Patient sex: F
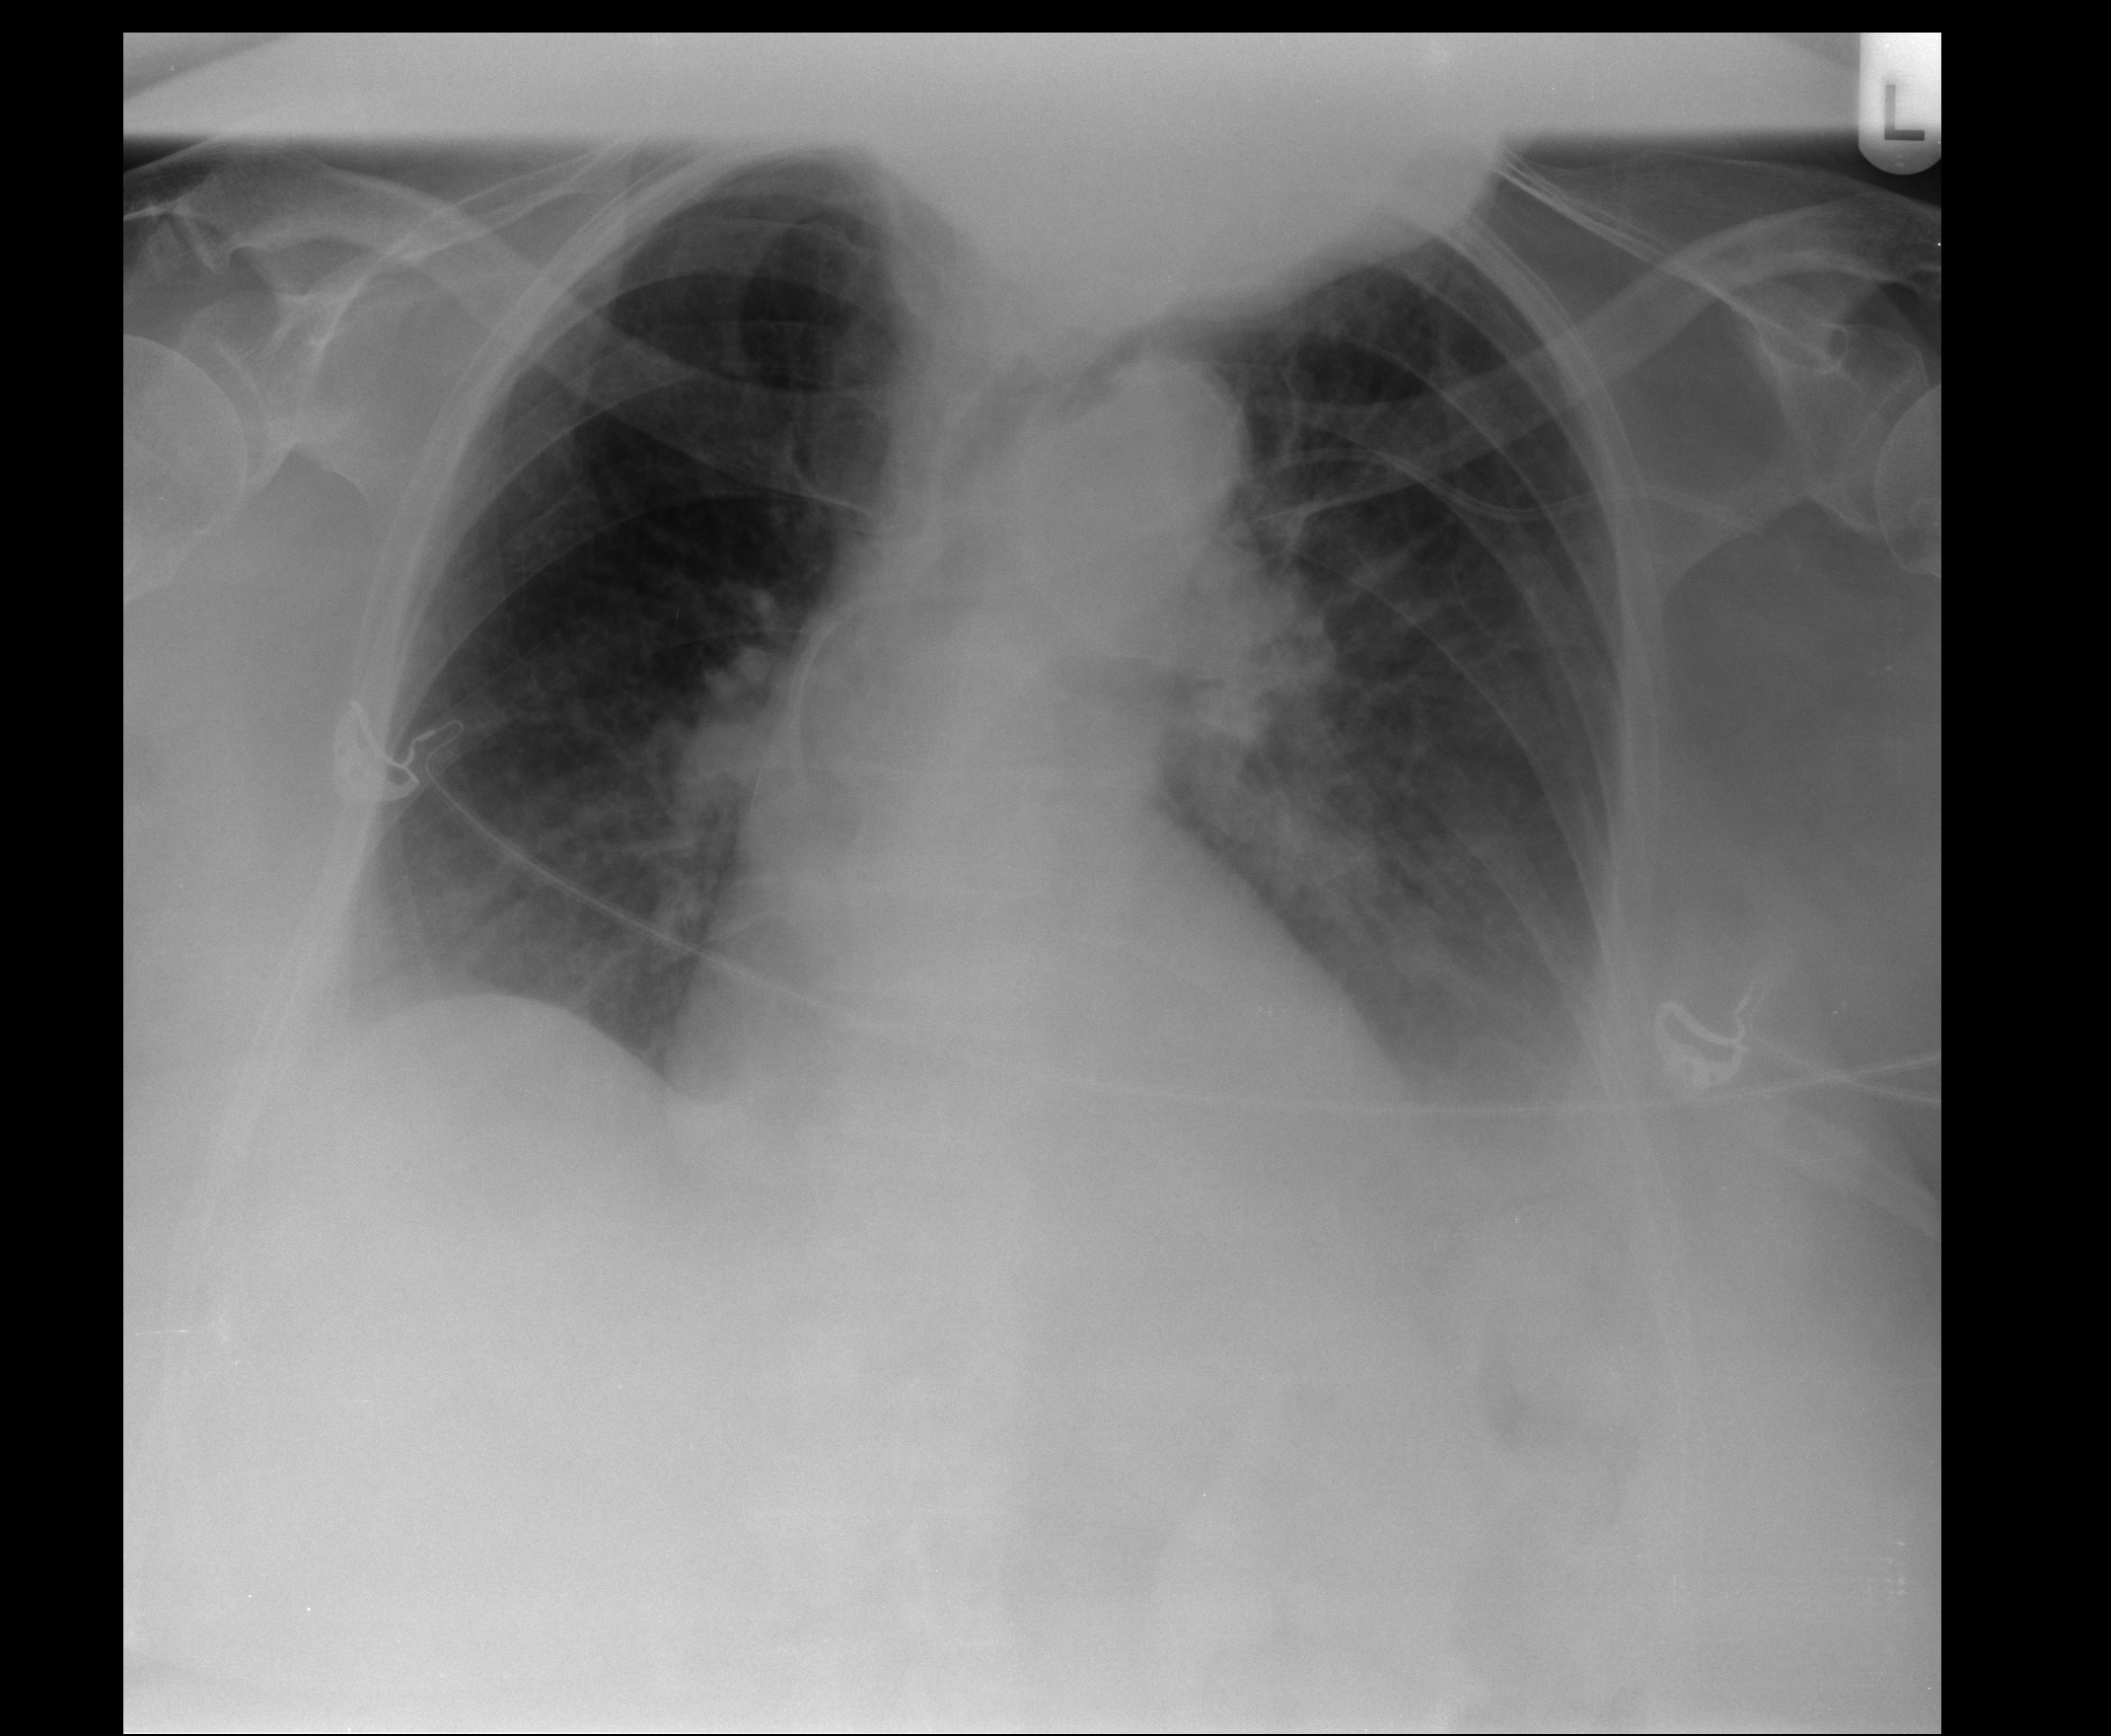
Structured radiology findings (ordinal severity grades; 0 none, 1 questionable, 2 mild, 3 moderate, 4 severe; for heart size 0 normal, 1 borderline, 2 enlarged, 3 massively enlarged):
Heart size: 0
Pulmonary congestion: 2
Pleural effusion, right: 0
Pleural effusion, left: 0
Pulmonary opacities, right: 0
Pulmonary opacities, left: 1
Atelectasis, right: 2
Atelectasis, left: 3